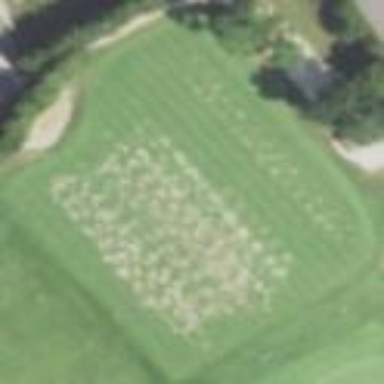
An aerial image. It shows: Golf tee on grassy land.